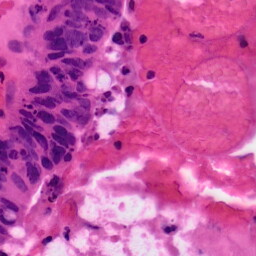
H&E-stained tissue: Colon